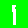
Digit: 1